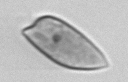
Label: Prorocentrum_dentatum